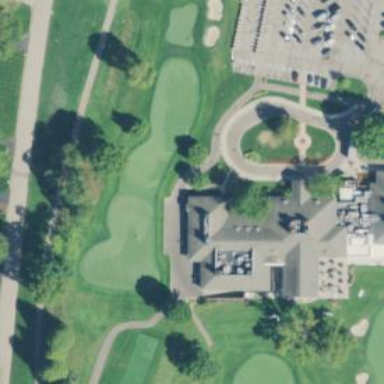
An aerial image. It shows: Clubhouse building associated with golf course.